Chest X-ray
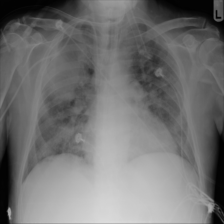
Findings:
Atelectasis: negative
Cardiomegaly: negative
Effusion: negative
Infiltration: positive
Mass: positive
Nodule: negative
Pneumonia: negative
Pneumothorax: negative
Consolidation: negative
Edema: negative
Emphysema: negative
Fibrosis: negative
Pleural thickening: negative
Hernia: negative